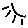
Label: sun